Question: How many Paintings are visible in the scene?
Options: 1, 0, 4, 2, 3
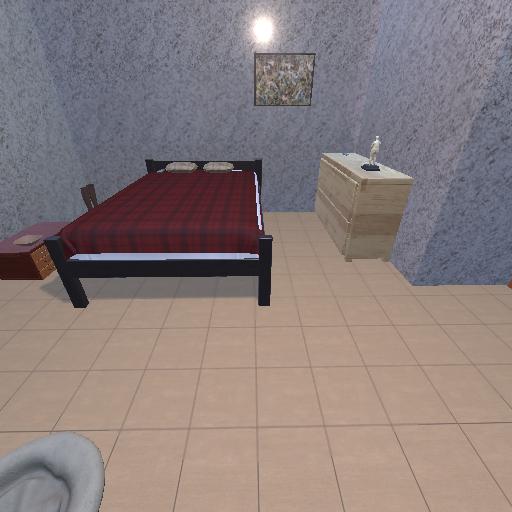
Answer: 1